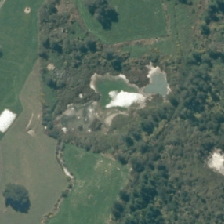
Land cover: lake_pond